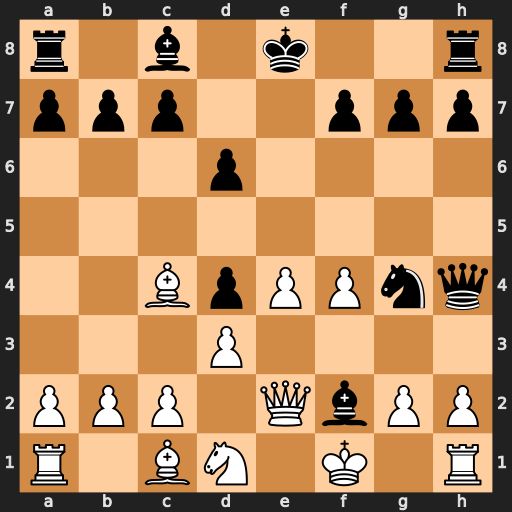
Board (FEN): r1b1k2r/ppp2ppp/3p4/8/2BpPPnq/3P4/PPP1QbPP/R1BN1K1R
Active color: w
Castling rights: kq
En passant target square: -
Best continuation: Nxf2 Qxf2+ Qxf2 Nxf2 Kxf2